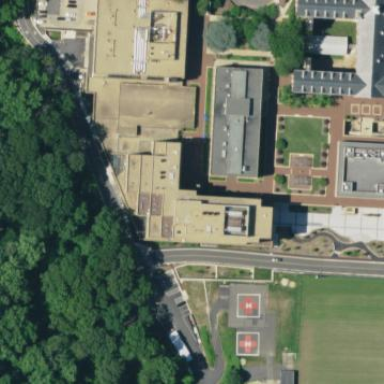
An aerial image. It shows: View of university building.